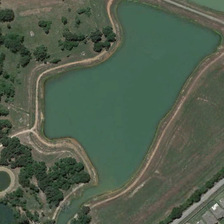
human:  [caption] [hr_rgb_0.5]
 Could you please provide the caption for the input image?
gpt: some green trees are near an irregular green pond .

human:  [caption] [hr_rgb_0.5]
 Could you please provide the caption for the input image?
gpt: some green trees are near an irregular green pond .

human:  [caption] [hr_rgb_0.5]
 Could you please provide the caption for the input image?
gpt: some green trees are near an irregular green pond .

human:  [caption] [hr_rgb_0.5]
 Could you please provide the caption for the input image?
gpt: some green trees are near an irregular green pond .

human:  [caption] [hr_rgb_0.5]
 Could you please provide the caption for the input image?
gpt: some green trees are near an irregular green pond .